Brain MRI study timepoint: early_postop
T1CE (contrast-enhanced T1) slice:
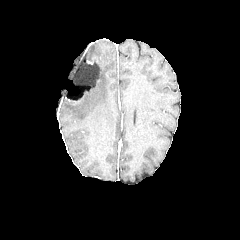
T2-FLAIR slice:
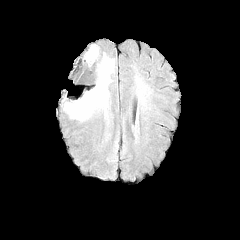